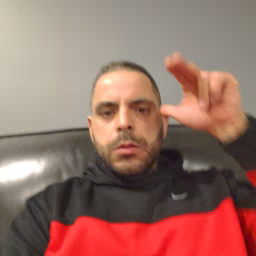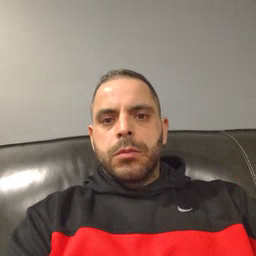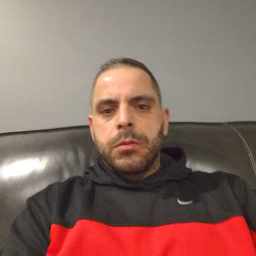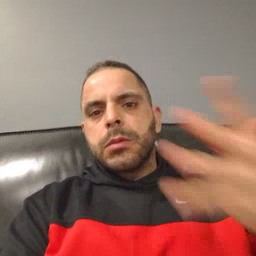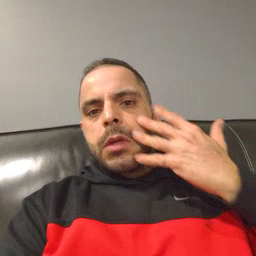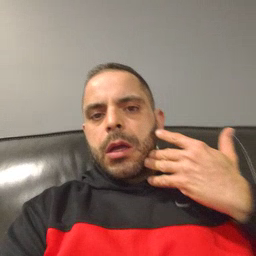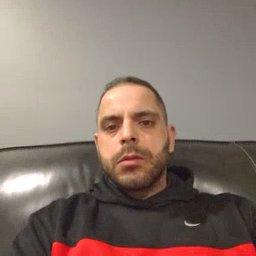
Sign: sad